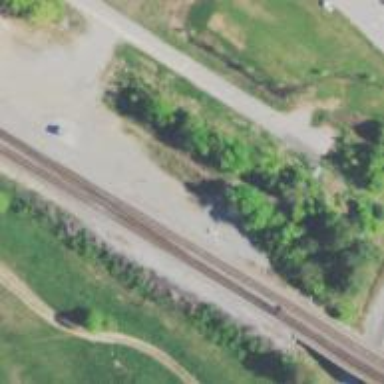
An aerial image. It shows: Railway track.